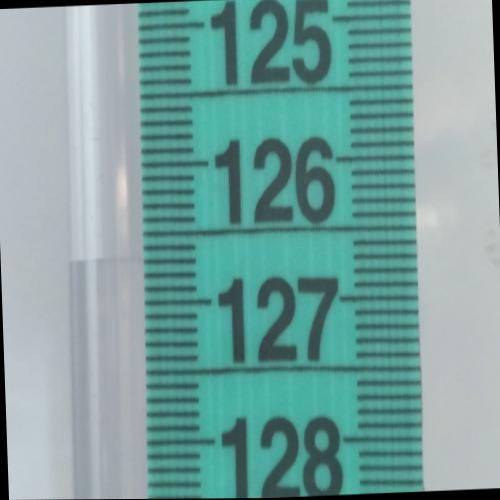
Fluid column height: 126.7 cm